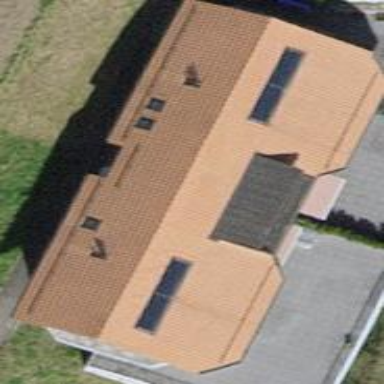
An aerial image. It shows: Semi-detached house with gabled roof.